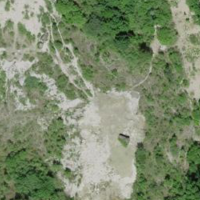
EUNIS habitat code: 56
Species observed at this site:
Pholidoptera griseoaptera
Phaneroptera falcata
Oecanthus pellucens
Pseudochorthippus parallelus
Chorthippus brunneus
Macroglossum stellatarum
Equisetum variegatum
Juncus bufonius
Equisetum hyemale
Nemobius sylvestris
Buteo buteo
Chorthippus biguttulus
Centaurium pulchellum